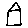
Label: house